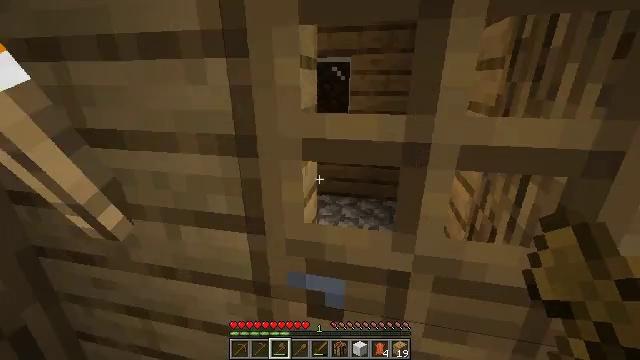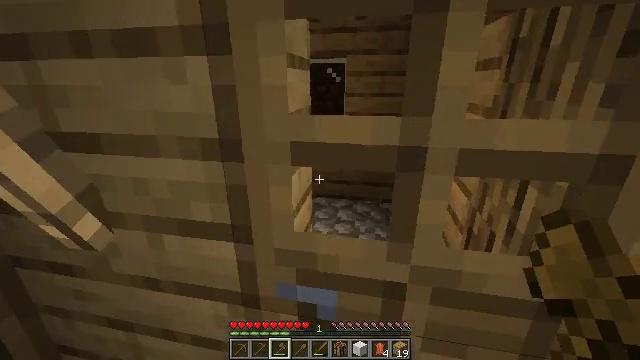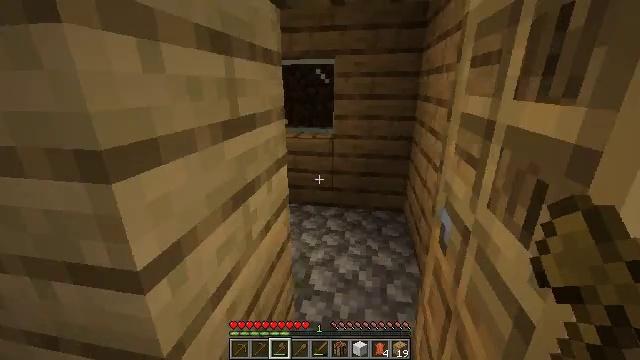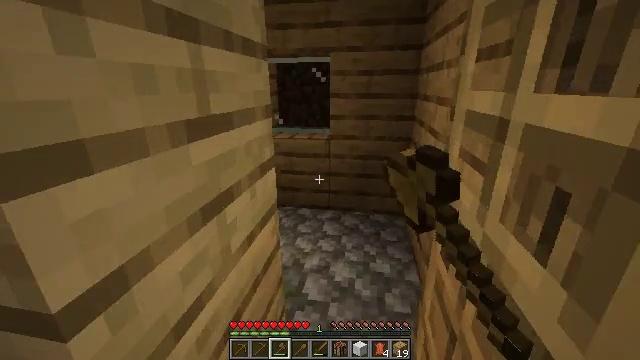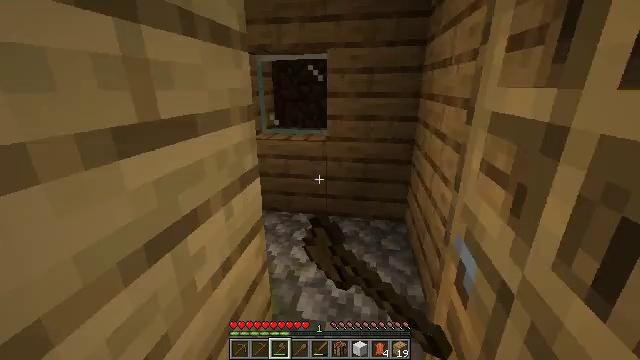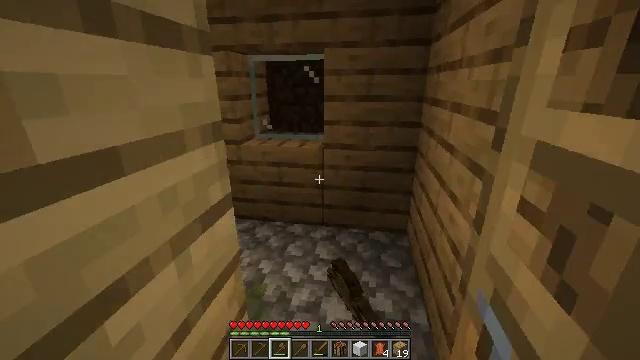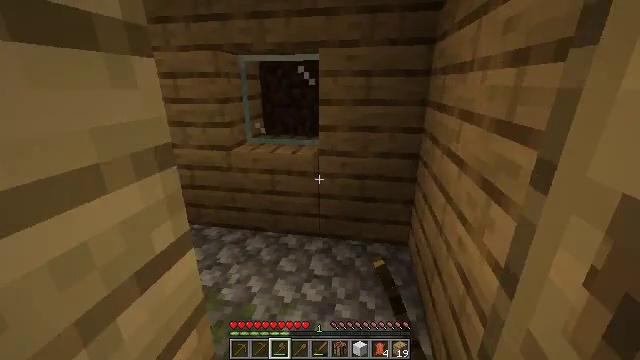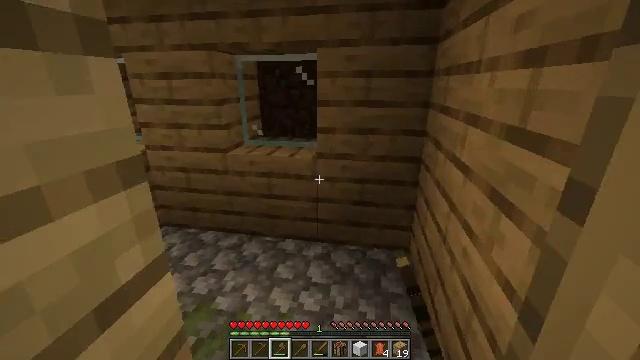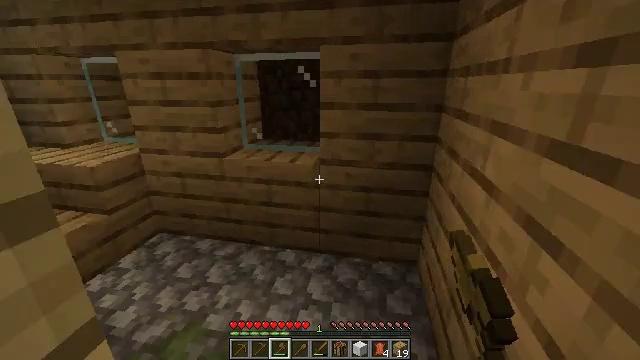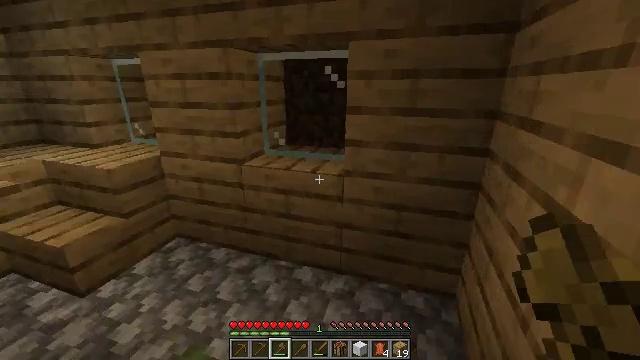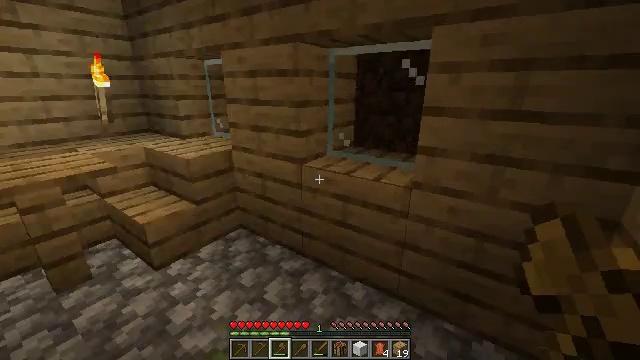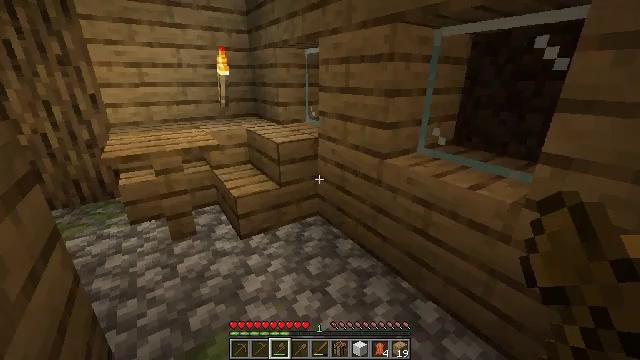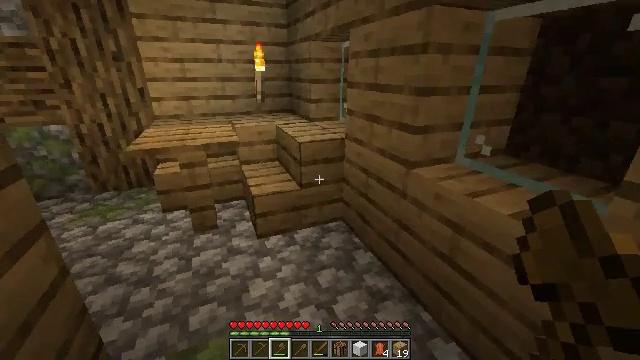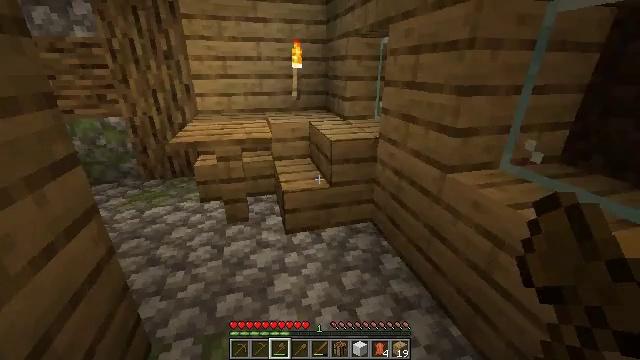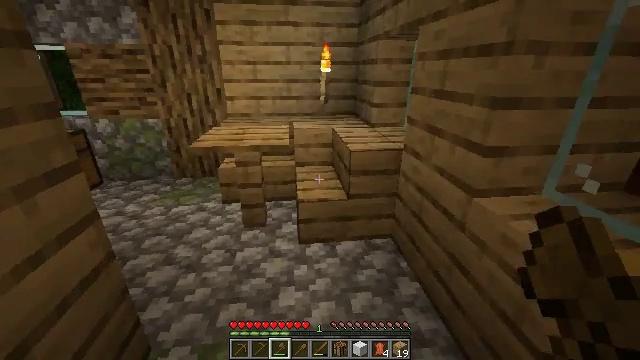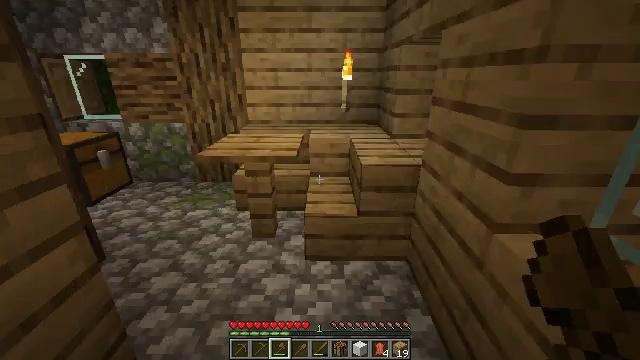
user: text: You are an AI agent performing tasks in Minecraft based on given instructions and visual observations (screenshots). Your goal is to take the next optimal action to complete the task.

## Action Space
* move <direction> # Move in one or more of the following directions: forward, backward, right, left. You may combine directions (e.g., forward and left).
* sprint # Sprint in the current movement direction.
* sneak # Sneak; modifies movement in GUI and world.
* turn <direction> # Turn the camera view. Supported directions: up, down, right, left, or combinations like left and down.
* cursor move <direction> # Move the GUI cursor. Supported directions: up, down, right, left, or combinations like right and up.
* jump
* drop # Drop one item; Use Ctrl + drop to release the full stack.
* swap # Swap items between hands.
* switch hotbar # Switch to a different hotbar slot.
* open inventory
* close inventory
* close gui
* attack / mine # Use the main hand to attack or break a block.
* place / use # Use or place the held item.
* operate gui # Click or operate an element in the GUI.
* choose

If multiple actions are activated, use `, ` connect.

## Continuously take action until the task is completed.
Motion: motion action
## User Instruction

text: Break the hay block to collect it.
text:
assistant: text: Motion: move forward and move right
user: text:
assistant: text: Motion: move forward and move right, use / place
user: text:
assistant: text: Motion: move forward and move right, use / place
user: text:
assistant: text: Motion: move forward and move right, use / place
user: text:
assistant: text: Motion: move forward and move right
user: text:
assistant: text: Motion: move forward and move right
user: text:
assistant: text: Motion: move forward
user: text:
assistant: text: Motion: move forward, turn left
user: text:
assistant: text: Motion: move forward, turn left
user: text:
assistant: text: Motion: move forward and move right, turn left
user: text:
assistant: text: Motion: move forward and move right, turn left and down
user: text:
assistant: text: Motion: move forward and move right, turn left
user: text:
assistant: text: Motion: move forward and move right, turn left
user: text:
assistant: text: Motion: move forward and move right, turn left
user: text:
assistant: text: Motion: move forward and move right, turn left and up
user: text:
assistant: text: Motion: move forward and move right, turn left
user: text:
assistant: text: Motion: move forward and move right, turn left
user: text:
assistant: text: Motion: move forward and move right, turn left
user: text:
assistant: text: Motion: move forward, turn left
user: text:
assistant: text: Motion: move forward, turn left
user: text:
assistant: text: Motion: move forward and move right, turn left and up
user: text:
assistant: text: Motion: move forward and move right, turn left and up
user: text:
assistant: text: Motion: move forward and move right, turn left
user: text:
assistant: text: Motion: move forward and move right, turn left
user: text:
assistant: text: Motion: move forward and move right, turn left
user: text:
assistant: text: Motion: move forward
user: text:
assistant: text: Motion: move forward
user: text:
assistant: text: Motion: move forward
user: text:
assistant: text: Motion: move forward
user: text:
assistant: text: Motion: move forward